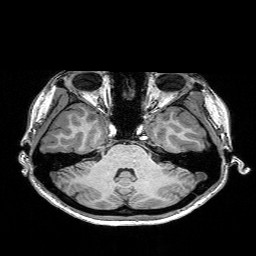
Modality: T1w
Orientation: coronal
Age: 22
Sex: female
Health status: healthy
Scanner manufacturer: siemens
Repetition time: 2.53 s
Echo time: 0.00332 s